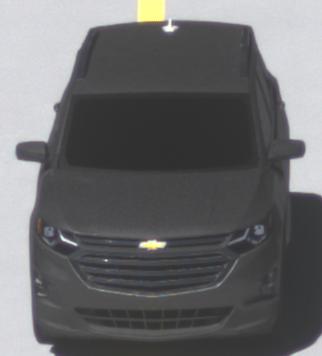
Make: Chevrolet
Model: Equinox
Detailed model: Gen. 2
Model produced from: 2015
Model produced until: 2017
Doors: 5
Color: gray
Road condition: wet road
Daytime: midday
Contrast: high contrast